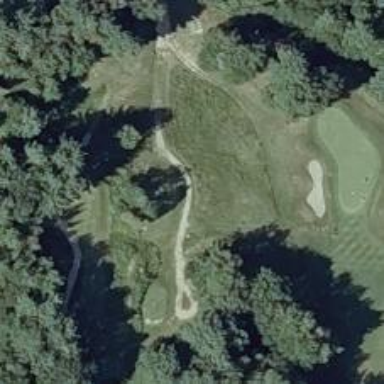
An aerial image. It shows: Well-maintained path in golf course.